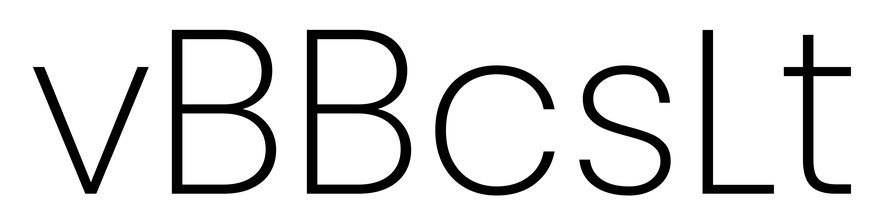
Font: Poppins-ExtraLight